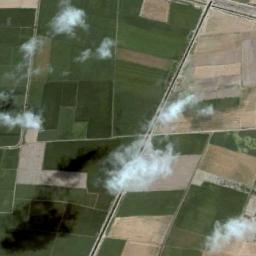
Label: cloud